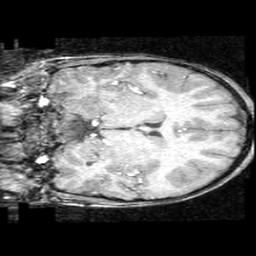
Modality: T1w
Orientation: coronal
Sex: male
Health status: ill
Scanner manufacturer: ge
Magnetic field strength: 1.5 T
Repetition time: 21 s
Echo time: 0.008 s